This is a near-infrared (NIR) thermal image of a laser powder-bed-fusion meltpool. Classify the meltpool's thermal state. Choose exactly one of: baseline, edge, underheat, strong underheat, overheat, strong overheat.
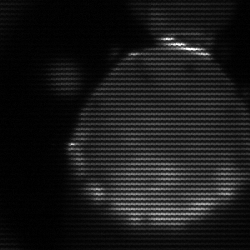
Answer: edge